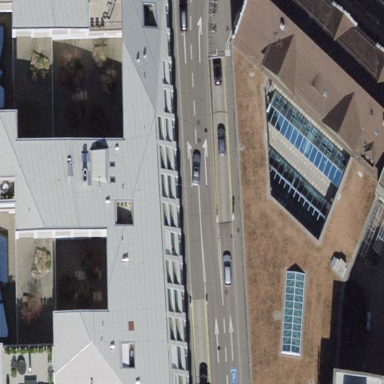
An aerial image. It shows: Office building.